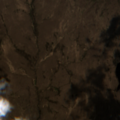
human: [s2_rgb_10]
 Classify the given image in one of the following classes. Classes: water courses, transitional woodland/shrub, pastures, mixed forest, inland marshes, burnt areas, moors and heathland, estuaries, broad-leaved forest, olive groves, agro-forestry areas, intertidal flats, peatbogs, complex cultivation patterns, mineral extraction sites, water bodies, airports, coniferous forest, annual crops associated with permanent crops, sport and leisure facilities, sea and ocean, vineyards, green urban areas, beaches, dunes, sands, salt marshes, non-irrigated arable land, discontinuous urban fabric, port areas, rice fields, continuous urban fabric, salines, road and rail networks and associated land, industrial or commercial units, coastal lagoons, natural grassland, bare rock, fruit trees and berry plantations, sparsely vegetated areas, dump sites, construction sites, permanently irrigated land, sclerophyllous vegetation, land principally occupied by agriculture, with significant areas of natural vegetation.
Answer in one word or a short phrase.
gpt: peatbogs